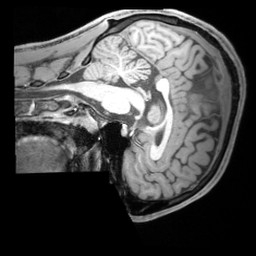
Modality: T1w
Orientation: sagittal
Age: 25
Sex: male
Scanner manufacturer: siemens
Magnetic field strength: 3 T
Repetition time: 1.97 s
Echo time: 0.00206 s